Question: I have got filenames from a folder and sent names into 'vector<string>', but when I printed the 'vector<string>', I found that the order was not the same order as files in the folder.
My code is shown as follows:
'''
#include <windows.h>
#include <iostream>
#include <vector>
using namespace std;
void searchFileInDirectroy( const string& dir, vector<string>& outList );
void searchFileInDirectroy( const string& dir, vector<string>& outList )
{
WIN32_FIND_DATA findData;
HANDLE hHandle;
string filePathName;
string fullPathName;
filePathName = dir;
filePathName += "\*.*";
hHandle = FindFirstFile( filePathName.c_str(), &findData );
if( INVALID_HANDLE_VALUE == hHandle )
{
cout<<"Error"<<endl;
return ;
}
do
{
if( strcmp(".", findData.cFileName) == 0 || strcmp("..", findData.cFileName) == 0 )
{
continue;
}
fullPathName = dir;
fullPathName += "\";
fullPathName += findData.cFileName;
if( findData.dwFileAttributes & FILE_ATTRIBUTE_DIRECTORY )
{
searchFileInDirectroy( fullPathName, outList );
}
else
{
outList.push_back(fullPathName);
}
} while( FindNextFile( hHandle, &findData ) );
FindClose( hHandle );
}
int main()
{
///get filenames from folder;
vector<string> pathList;
searchFileInDirectroy("D:/OpenCV/calculate laef area--cui.ver2.0/source", pathList);
for(unsigned int i=0;i<pathList.size();i++)
{
cout<<pathList[i]<<endl;
}
return 0;
}
'''
The result is like that:

What I really want is that the order is from 1 to 12.
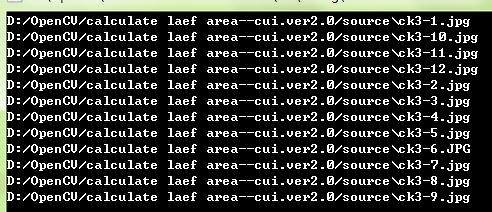
Answer: > I found that the order was not the same order as files in the folder.
You probably mean that they are not ordered naturally, i.e. the numbers in the filenames are seemingly not respected.
This is because does not respect maths. '"12"''"2"', because '"12"' already "wins" for the first character, as the strings are compared character by character and ''1'' is less than ''2''.
So you first need an algorithm for . C++ does not provide one, but it provides a way to sort ranges with any given ordering relationship, using <URL>:
'''
#include <algorithm>
// ...
struct NaturalOrdering
{
bool operator()(std::string const &lhs, std::string const &rhs) const
{
// ...
}
};
// ...
vector<string> pathList;
// ...
std::sort(pathList.begin(), pathList.end(), NaturalOrdering());
'''
The goal thus becomes to find an algorithm which defines a natural less-than relationship between the two. This not a trivial task if you want to cover each and every corner case. If you search on Google for "string natural order", you will find countless algorithms to use.
Here's a quick self-made one. Its idea is to divide strings into tokens, each containing only digits (like "123") or no digits at all (like "file"). The tokens are then compared individually. If both are numbers, they are converted to ints and compared mathematically, otherwise they are compared lexicographically.
Feel free to take this thing and improve it if it's actually too slow or has other problems. Its intention is more educational than usage in production code:
'''
#include <iostream>
#include <string>
#include <vector>
#include <ctype.h>
#include <algorithm>
#include <sstream>
struct Token
{
bool is_number;
std::string string;
};
std::vector<Token> Tokenize(std::string const &input)
{
std::string const digits = "<PHONE>";
std::vector<Token> result;
if (!input.empty())
{
bool inside_number_token = isdigit(static_cast<unsigned char>(input[0])) != 0;
std::string::size_type start_current_token = 0;
std::string::size_type start_next_token = 0;
do
{
if (inside_number_token)
{
start_next_token = input.find_first_not_of(digits, start_current_token);
}
else
{
start_next_token = input.find_first_of(digits, start_current_token);
}
std::string const string = input.substr(start_current_token, start_next_token - start_current_token);
Token token;
token.is_number = inside_number_token;
token.string = string;
result.push_back(token);
start_current_token = start_next_token;
inside_number_token = !inside_number_token;
}
while (start_current_token != std::string::npos);
}
return result;
}
int ToInteger(std::string const &number_as_string)
{
std::istringstream converter(number_as_string);
int integer = 0;
converter >> integer;
return integer;
}
struct NaturalOrder
{
bool operator()(std::string const &lhs, std::string const &rhs) const
{
std::vector<Token> const tokens_lhs = Tokenize(lhs);
std::vector<Token> const tokens_rhs = Tokenize(rhs);
for (std::vector<Token>::size_type index = 0; index < tokens_lhs.size() && index < tokens_rhs.size(); ++index)
{
Token const &token_lhs = tokens_lhs[index];
Token const &token_rhs = tokens_rhs[index];
if (token_lhs.is_number && token_rhs.is_number)
{
int const number_lhs = ToInteger(token_lhs.string);
int const number_rhs = ToInteger(token_rhs.string);
if (number_lhs != number_rhs)
{
return number_lhs < number_rhs;
}
}
else
{
if (token_lhs.string != token_rhs.string)
{
return token_lhs.string < token_rhs.string;
}
}
}
return false;
}
};
int main()
{
std::vector<std::string> filenames;
filenames.push_back("file-10.txt");
filenames.push_back("file-2.txt");
filenames.push_back("file.txt");
filenames.push_back("100.txt");
filenames.push_back("100.txt");
filenames.push_back("file-23.txt");
filenames.push_back("file-11.txt");
filenames.push_back("test-01-a.txt");
filenames.push_back("test-022-b.txt");
filenames.push_back("test-03-c.txt");
filenames.push_back("aaa-10-2");
filenames.push_back("aaa-10-1");
std::sort(filenames.begin(), filenames.end(), NaturalOrder());
for (std::vector<std::string>::const_iterator iter = filenames.begin(); iter != filenames.end(); ++iter)
{
std::cout << *iter << "
";
}
}
'''
Output:
'''
100.txt
100.txt
aaa-10-1
aaa-10-2
file-2.txt
file-10.txt
file-11.txt
file-23.txt
file.txt
test-01-a.txt
test-03-c.txt
test-022-b.txt
'''